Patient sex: F
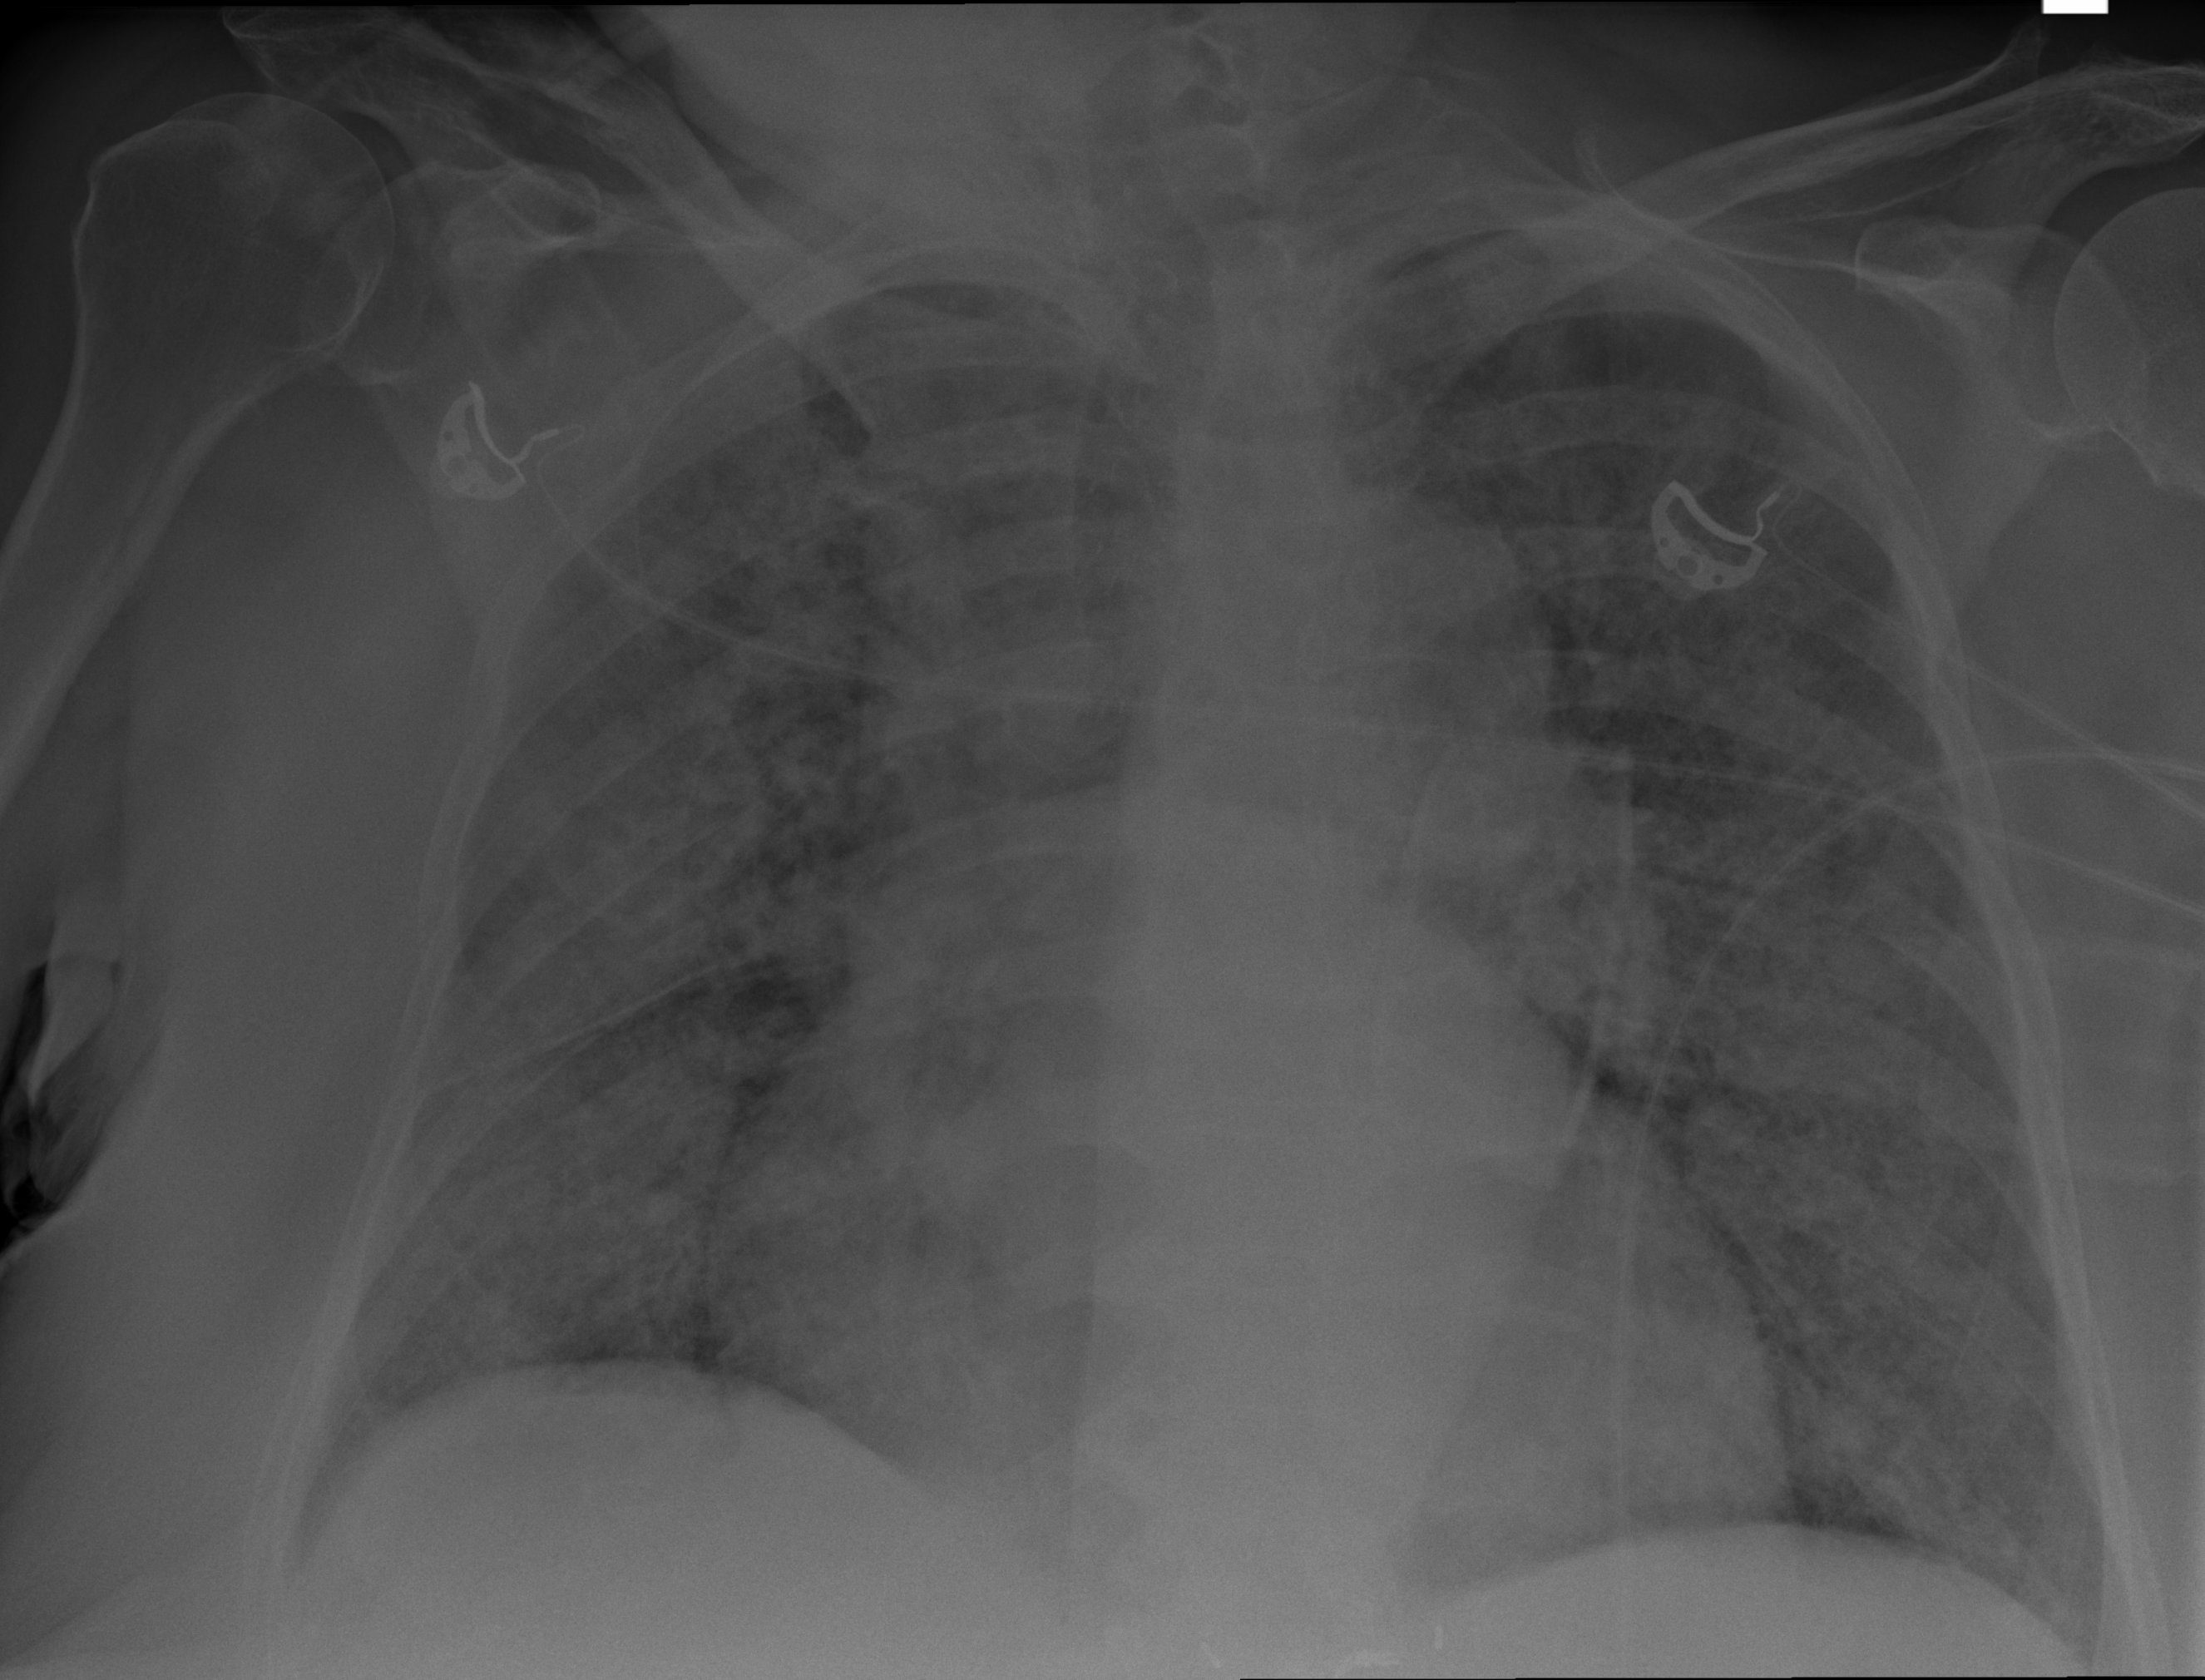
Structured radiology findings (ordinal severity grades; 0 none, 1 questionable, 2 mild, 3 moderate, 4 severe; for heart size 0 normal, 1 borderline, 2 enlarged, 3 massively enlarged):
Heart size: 2
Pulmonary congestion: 2
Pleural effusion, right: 1
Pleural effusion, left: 0
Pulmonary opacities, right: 3
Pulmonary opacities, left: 3
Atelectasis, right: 2
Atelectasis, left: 2